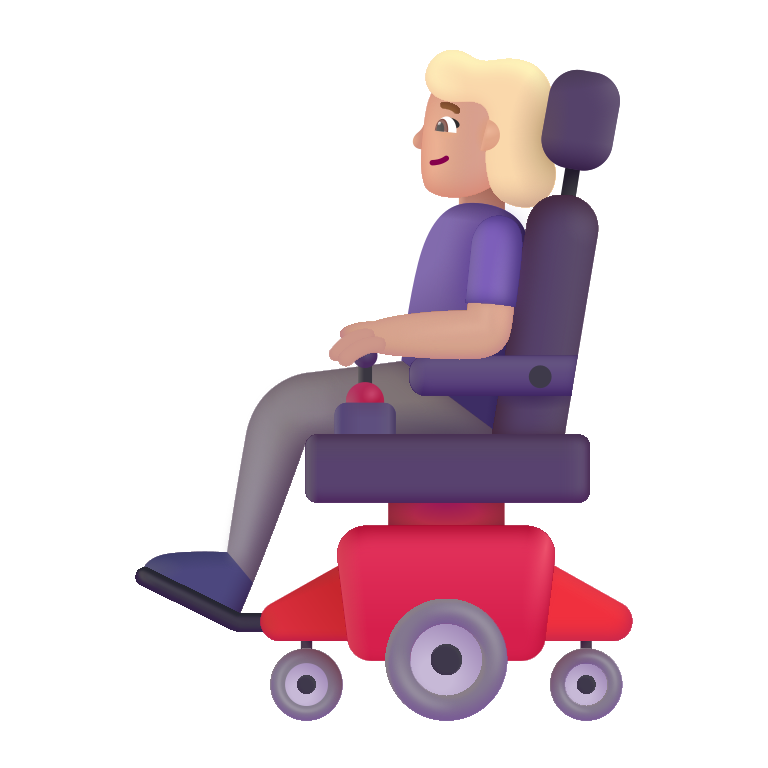
woman in motorized wheelchair color  light